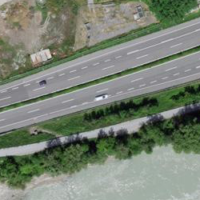
EUNIS habitat code: 57
Species observed at this site:
Corylus avellana